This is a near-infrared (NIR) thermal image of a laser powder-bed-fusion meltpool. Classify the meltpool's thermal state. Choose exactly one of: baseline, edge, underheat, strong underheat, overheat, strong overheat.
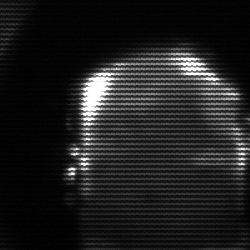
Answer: baseline